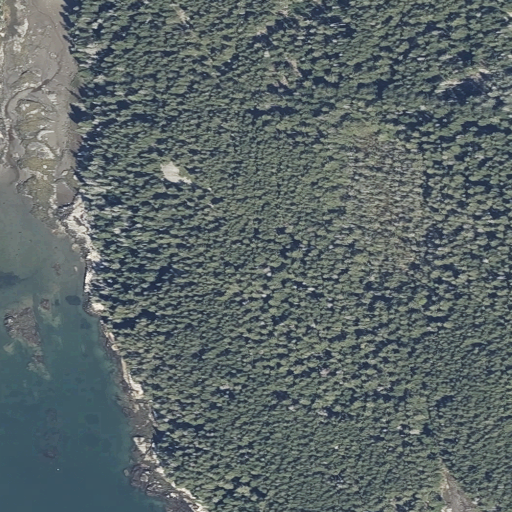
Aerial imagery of island in Maine named Leadbetter Island containing evergreen forest, open water, and herbaceous wetlands